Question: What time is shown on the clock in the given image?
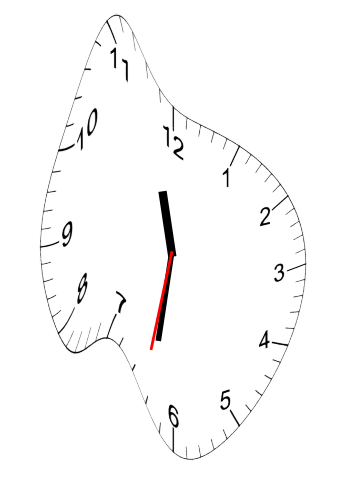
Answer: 11:31:32